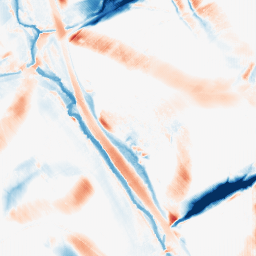
Category: morphological
Decomposition family: morphological_diamond
Decomposition parameters: operation: average
radius: 20
Upsampling method: fft_zeropad
Upsampling parameters: scale: 2
Upsampling scale: 2